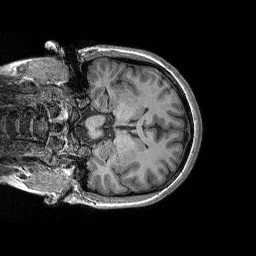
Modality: T1w
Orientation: coronal
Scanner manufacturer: siemens
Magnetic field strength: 3 T
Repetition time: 2.3 s
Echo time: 0.00298 s